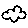
Label: cloud